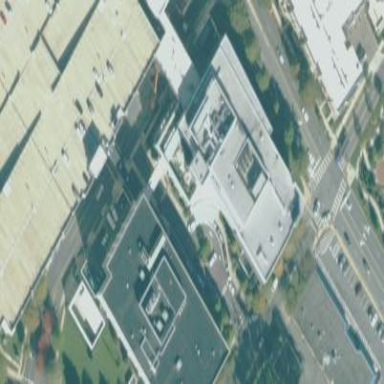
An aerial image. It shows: Hospital building.